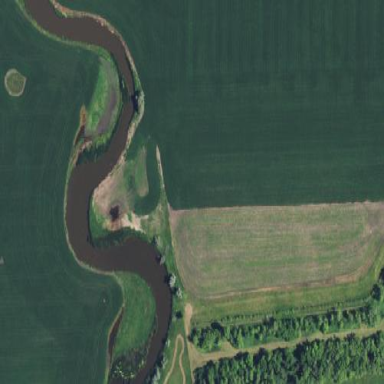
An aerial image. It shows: River flowing through the landscape.